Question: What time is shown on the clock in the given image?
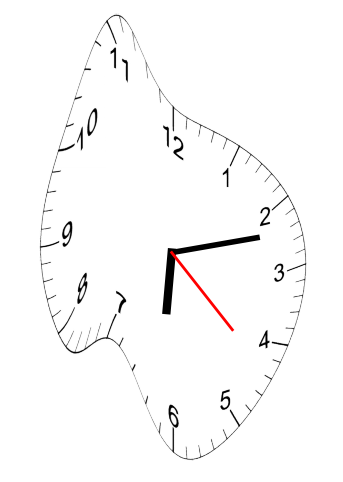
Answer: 06:12:22